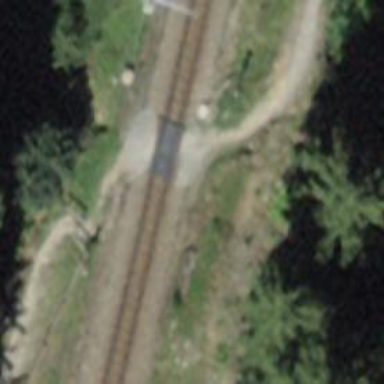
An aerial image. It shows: Railway crossing with chicane.